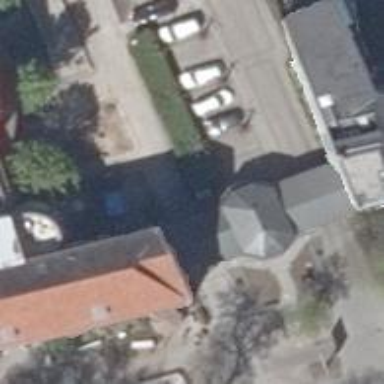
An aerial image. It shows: Driveway tunnel serving as building passage.